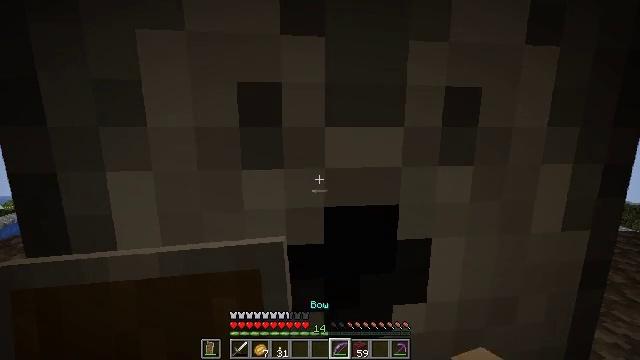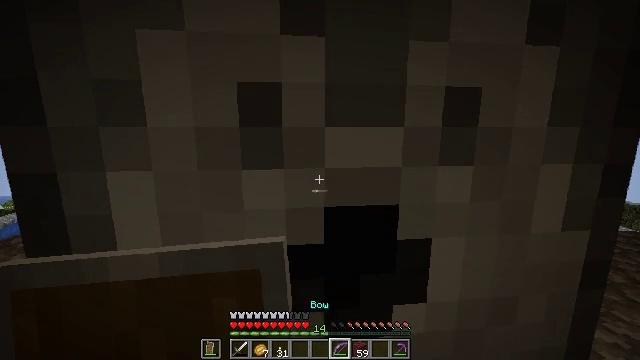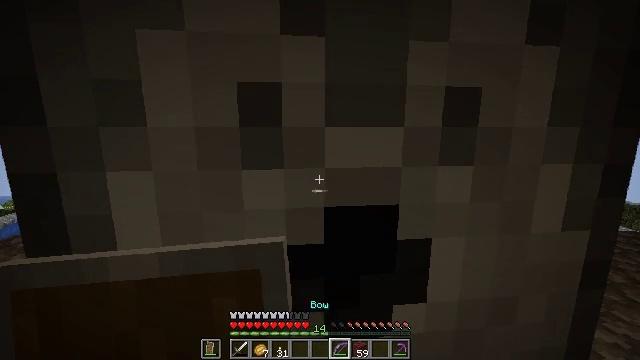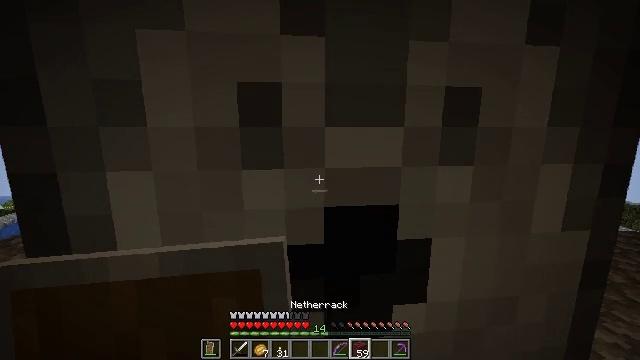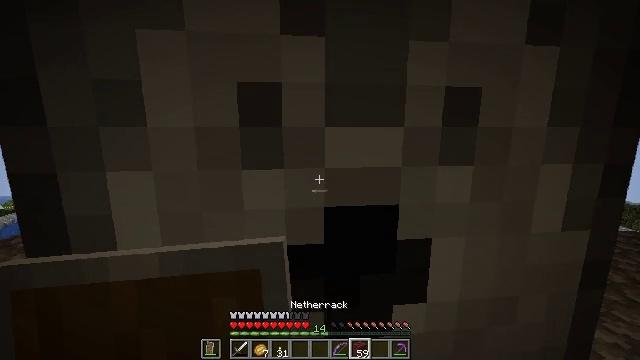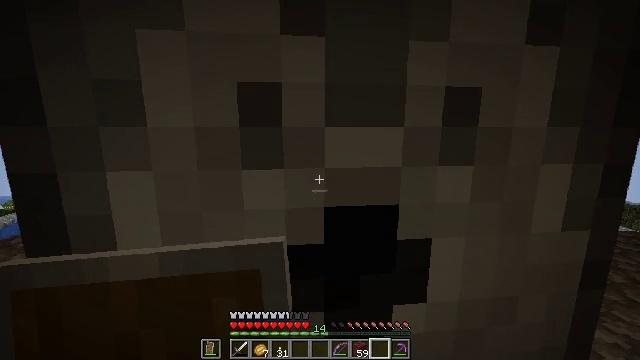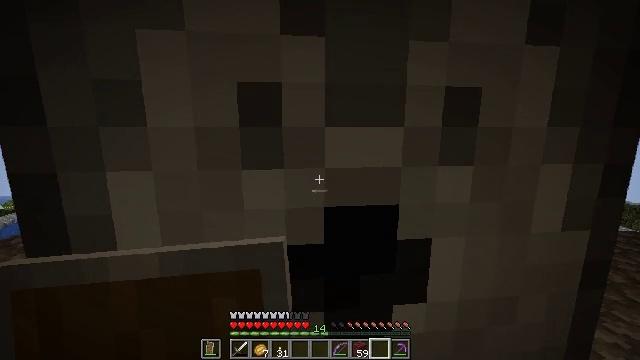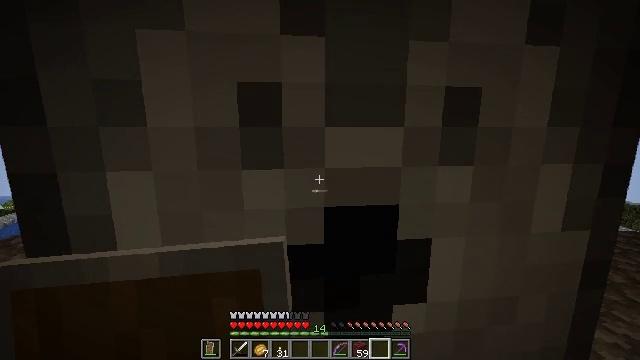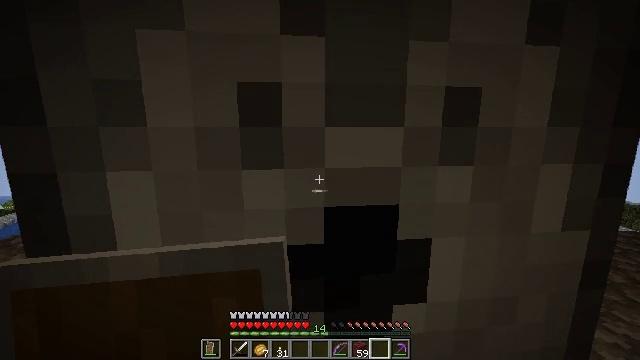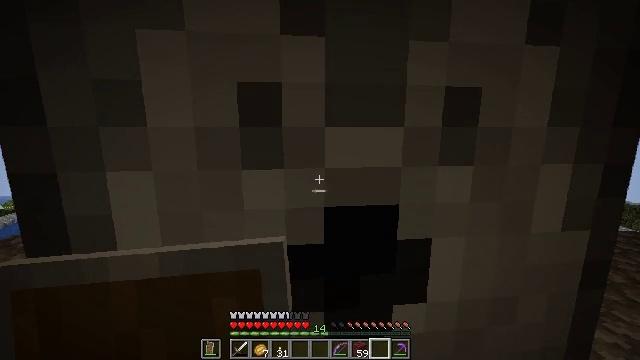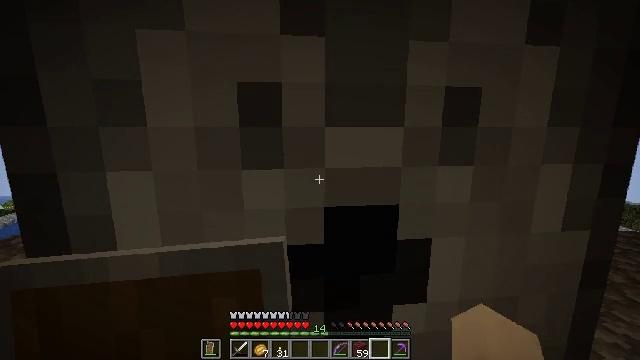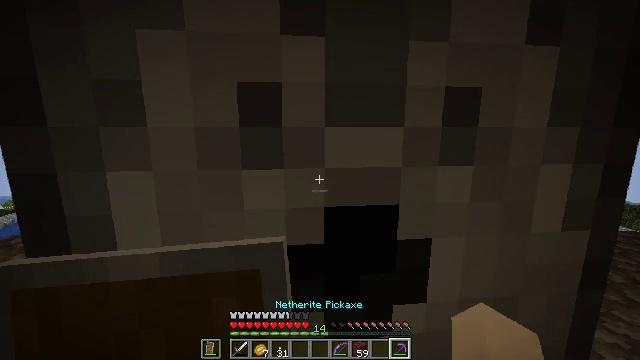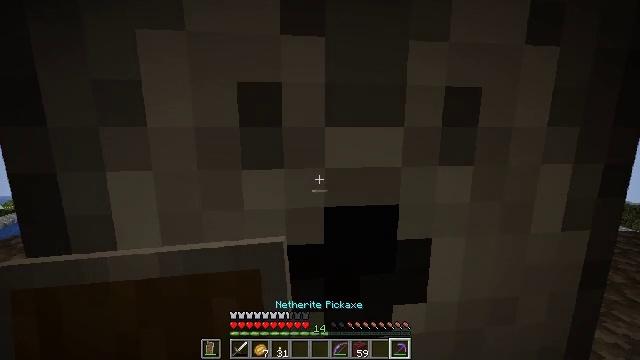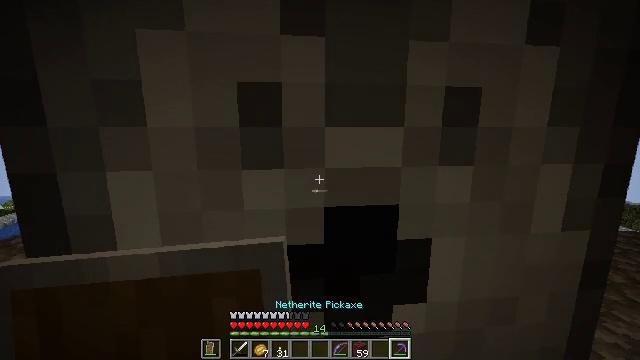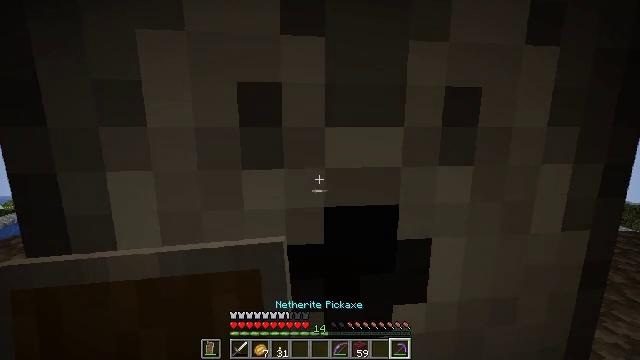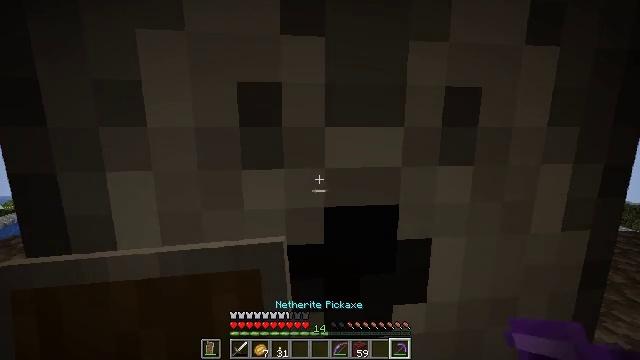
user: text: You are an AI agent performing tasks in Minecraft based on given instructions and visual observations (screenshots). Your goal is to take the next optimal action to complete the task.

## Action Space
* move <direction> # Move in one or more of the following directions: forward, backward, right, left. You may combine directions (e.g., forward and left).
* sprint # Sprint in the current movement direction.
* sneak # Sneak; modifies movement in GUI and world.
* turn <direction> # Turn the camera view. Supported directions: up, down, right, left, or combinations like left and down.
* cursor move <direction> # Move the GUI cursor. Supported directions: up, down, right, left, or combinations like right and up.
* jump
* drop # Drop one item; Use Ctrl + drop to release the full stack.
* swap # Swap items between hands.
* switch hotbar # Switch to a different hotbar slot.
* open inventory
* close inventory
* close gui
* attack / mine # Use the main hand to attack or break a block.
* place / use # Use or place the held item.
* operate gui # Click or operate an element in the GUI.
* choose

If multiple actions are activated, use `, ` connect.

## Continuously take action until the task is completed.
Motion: motion action
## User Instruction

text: Retrieve the dispenser by attacking it.
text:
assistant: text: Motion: no_op
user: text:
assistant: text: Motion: no_op
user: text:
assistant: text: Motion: no_op
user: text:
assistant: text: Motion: no_op
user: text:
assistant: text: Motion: no_op
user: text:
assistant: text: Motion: no_op
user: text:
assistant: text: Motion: no_op
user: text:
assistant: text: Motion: no_op
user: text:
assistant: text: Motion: no_op
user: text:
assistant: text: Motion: no_op
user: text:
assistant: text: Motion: no_op
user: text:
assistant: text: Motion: no_op
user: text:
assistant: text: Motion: no_op
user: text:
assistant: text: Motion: no_op
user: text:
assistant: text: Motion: no_op
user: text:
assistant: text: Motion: no_op
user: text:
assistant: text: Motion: no_op
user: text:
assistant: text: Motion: attack / mine
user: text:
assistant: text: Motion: attack / mine
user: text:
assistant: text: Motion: attack / mine
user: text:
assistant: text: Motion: attack / mine
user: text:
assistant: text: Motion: no_op
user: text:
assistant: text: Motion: no_op
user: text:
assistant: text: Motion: no_op
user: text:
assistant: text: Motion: no_op
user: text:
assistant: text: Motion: no_op
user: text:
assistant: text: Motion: no_op
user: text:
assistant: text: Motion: no_op
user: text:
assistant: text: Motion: no_op
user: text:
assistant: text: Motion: no_op